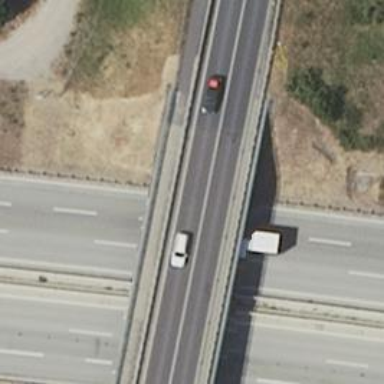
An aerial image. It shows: Asphalt road on secondary bridge.